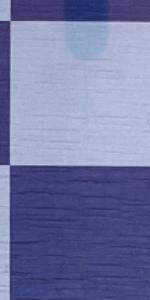
Label: Empty